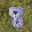
Label: 8